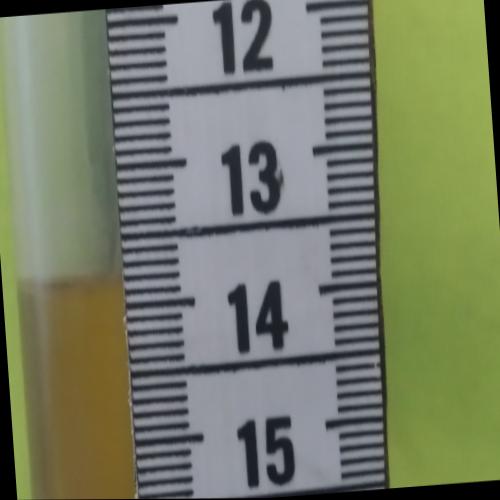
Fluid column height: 13.8 cm